Question: Given the following entity (some columns omitted from this long definition for brevity):
'''
@Table(name = "Products")
public class Products implements Serializable {
private static final long serialVersionUID = 1L;
@Id
@Basic(optional = false)
@Column(name = "SKU")
private String sku;
@Basic(optional = false)
@Column(name = "ProductName")
private String productName;
private boolean allowPreOrder;
@ManyToMany(mappedBy = "productsCollection")
private Collection<Categories> categoriesCollection;
@JoinTable(name = "Products_CrossSell", joinColumns = {
@JoinColumn(name = "SKU", referencedColumnName = "SKU")}, inverseJoinColumns = {
@JoinColumn(name = "CrossSKU", referencedColumnName = "SKU")})
@ManyToMany
private Collection<Products> productsCollection;
@ManyToMany(mappedBy = "productsCollection")
private Collection<Products> productsCollection1;
@JoinTable(name = "Products_Related", joinColumns = {
@JoinColumn(name = "SKU", referencedColumnName = "SKU")}, inverseJoinColumns = {
@JoinColumn(name = "RelatedSKU", referencedColumnName = "SKU")})
@ManyToMany
private Collection<Products> productsCollection2;
@ManyToMany(mappedBy = "productsCollection2")
private Collection<Products> productsCollection3;
'''
How do I get the set of related products for a given product SKU?
The products_related table looks like this:

I know how to get the answer using SQL but I'm new to JPA so I haven't quite grokked the API and query syntax yet.
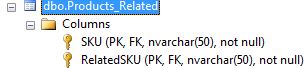
Answer: It seems to me there are some unnecessary collections defined. Anyway:
'''
@JoinTable(name = "Products_Related", joinColumns = {
@JoinColumn(name = "SKU", referencedColumnName = "SKU")}, inverseJoinColumns = {
@JoinColumn(name = "RelatedSKU", referencedColumnName = "SKU")})
@ManyToMany
private Collection<Products> productsCollection2;
'''
This piece (it is present in your code) should give you the desired products. Just rename it to 'relatedProducts', and the respective setter/getter.
You can get the object by:
'''
Product p = entityManager.find(Product.class, yourProductId);
p.getRelatedProducts();
'''
Obtaining the entity manager depends on your setup, and a better place to look for how to obtain it, is a tutorial.